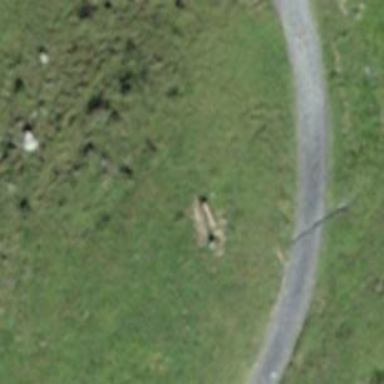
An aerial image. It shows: Bench for seating.